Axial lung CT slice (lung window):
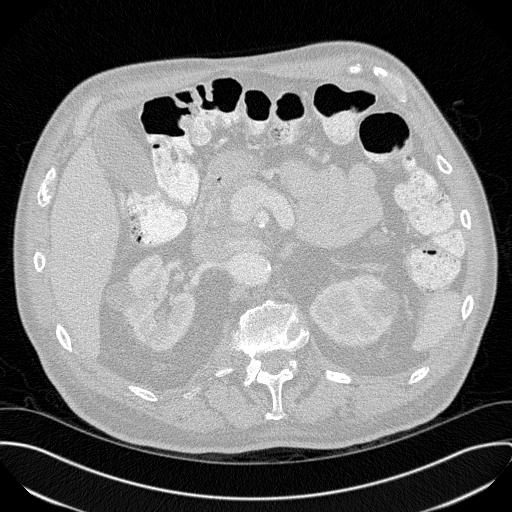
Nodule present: no